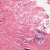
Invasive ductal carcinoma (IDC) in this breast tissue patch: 0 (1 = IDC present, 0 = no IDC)